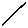
Label: line